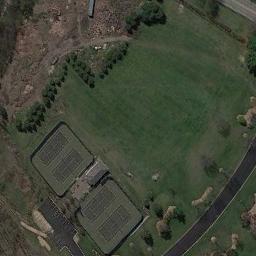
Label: tennis_court